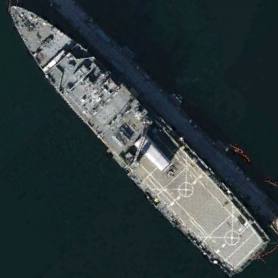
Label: combat